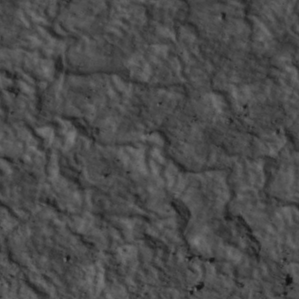
Label: non_frost